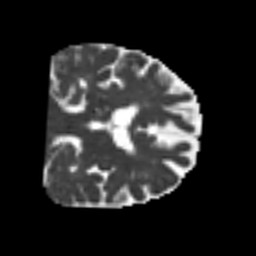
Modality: MD
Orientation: coronal
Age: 66
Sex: male
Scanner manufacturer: siemens
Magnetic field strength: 3 T
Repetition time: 4.999 s
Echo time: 0.07946 s